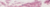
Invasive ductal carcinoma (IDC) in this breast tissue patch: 0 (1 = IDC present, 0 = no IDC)